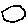
Label: hexagon